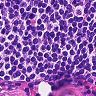
Metastatic tissue present: no